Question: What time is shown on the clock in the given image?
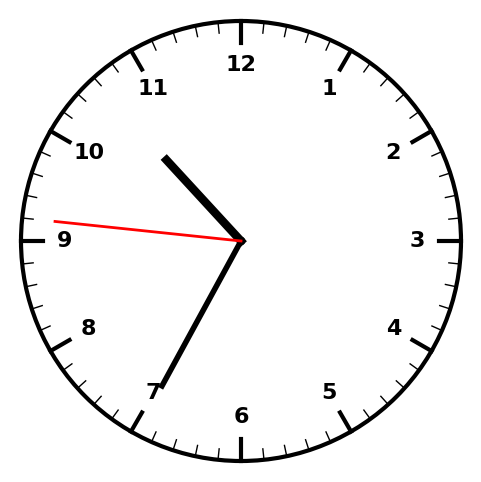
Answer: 10:34:46